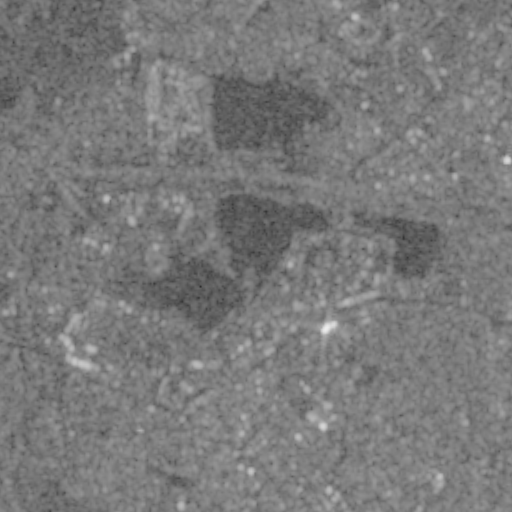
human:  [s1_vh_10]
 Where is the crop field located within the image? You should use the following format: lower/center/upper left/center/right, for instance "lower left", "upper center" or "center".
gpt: The crop field is located in the upper right of the image.
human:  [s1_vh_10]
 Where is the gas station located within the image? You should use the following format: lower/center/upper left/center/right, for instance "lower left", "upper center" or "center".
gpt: The gas station is located in the center right of the image.
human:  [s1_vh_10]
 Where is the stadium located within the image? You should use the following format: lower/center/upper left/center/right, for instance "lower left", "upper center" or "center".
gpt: The stadium is located in the lower left of the image.
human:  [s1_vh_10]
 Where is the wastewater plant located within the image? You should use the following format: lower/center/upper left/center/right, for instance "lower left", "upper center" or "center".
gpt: The wastewater plant is located in the upper left of the image.
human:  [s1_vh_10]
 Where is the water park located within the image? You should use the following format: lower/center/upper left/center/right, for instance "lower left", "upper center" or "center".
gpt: The water park is located in the upper center of the image.
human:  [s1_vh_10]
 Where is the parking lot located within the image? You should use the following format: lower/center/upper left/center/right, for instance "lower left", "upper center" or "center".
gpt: There is no parking lot in the image.

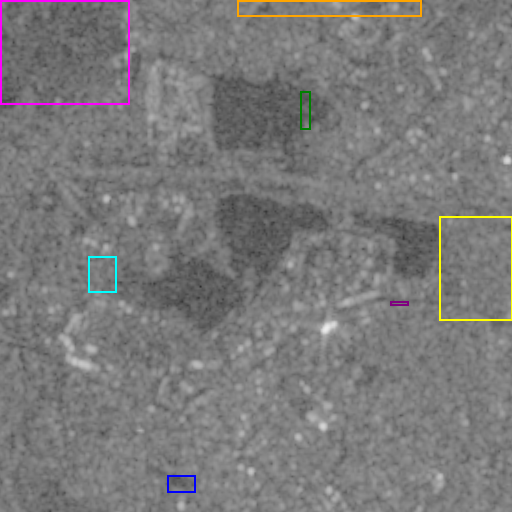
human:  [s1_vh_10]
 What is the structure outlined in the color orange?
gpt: The structure outlined in orange is a crop field.
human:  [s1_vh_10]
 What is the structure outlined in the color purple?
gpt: The structure outlined in purple is a gas station.
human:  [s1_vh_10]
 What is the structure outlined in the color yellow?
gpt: The structure outlined in yellow is a park.
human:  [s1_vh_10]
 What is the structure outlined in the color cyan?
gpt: The structure outlined in cyan is a parking lot.
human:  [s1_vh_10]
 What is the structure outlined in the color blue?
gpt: The structure outlined in blue is a stadium.
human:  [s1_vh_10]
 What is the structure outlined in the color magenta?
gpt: The structure outlined in magenta is a wastewater plant.
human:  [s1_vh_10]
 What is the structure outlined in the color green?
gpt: The structure outlined in green is a water park.
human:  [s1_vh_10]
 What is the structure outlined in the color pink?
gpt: There is no pink outline.